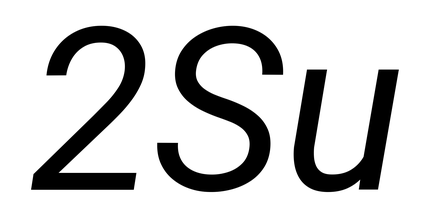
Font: Roboto-Italic_Italic